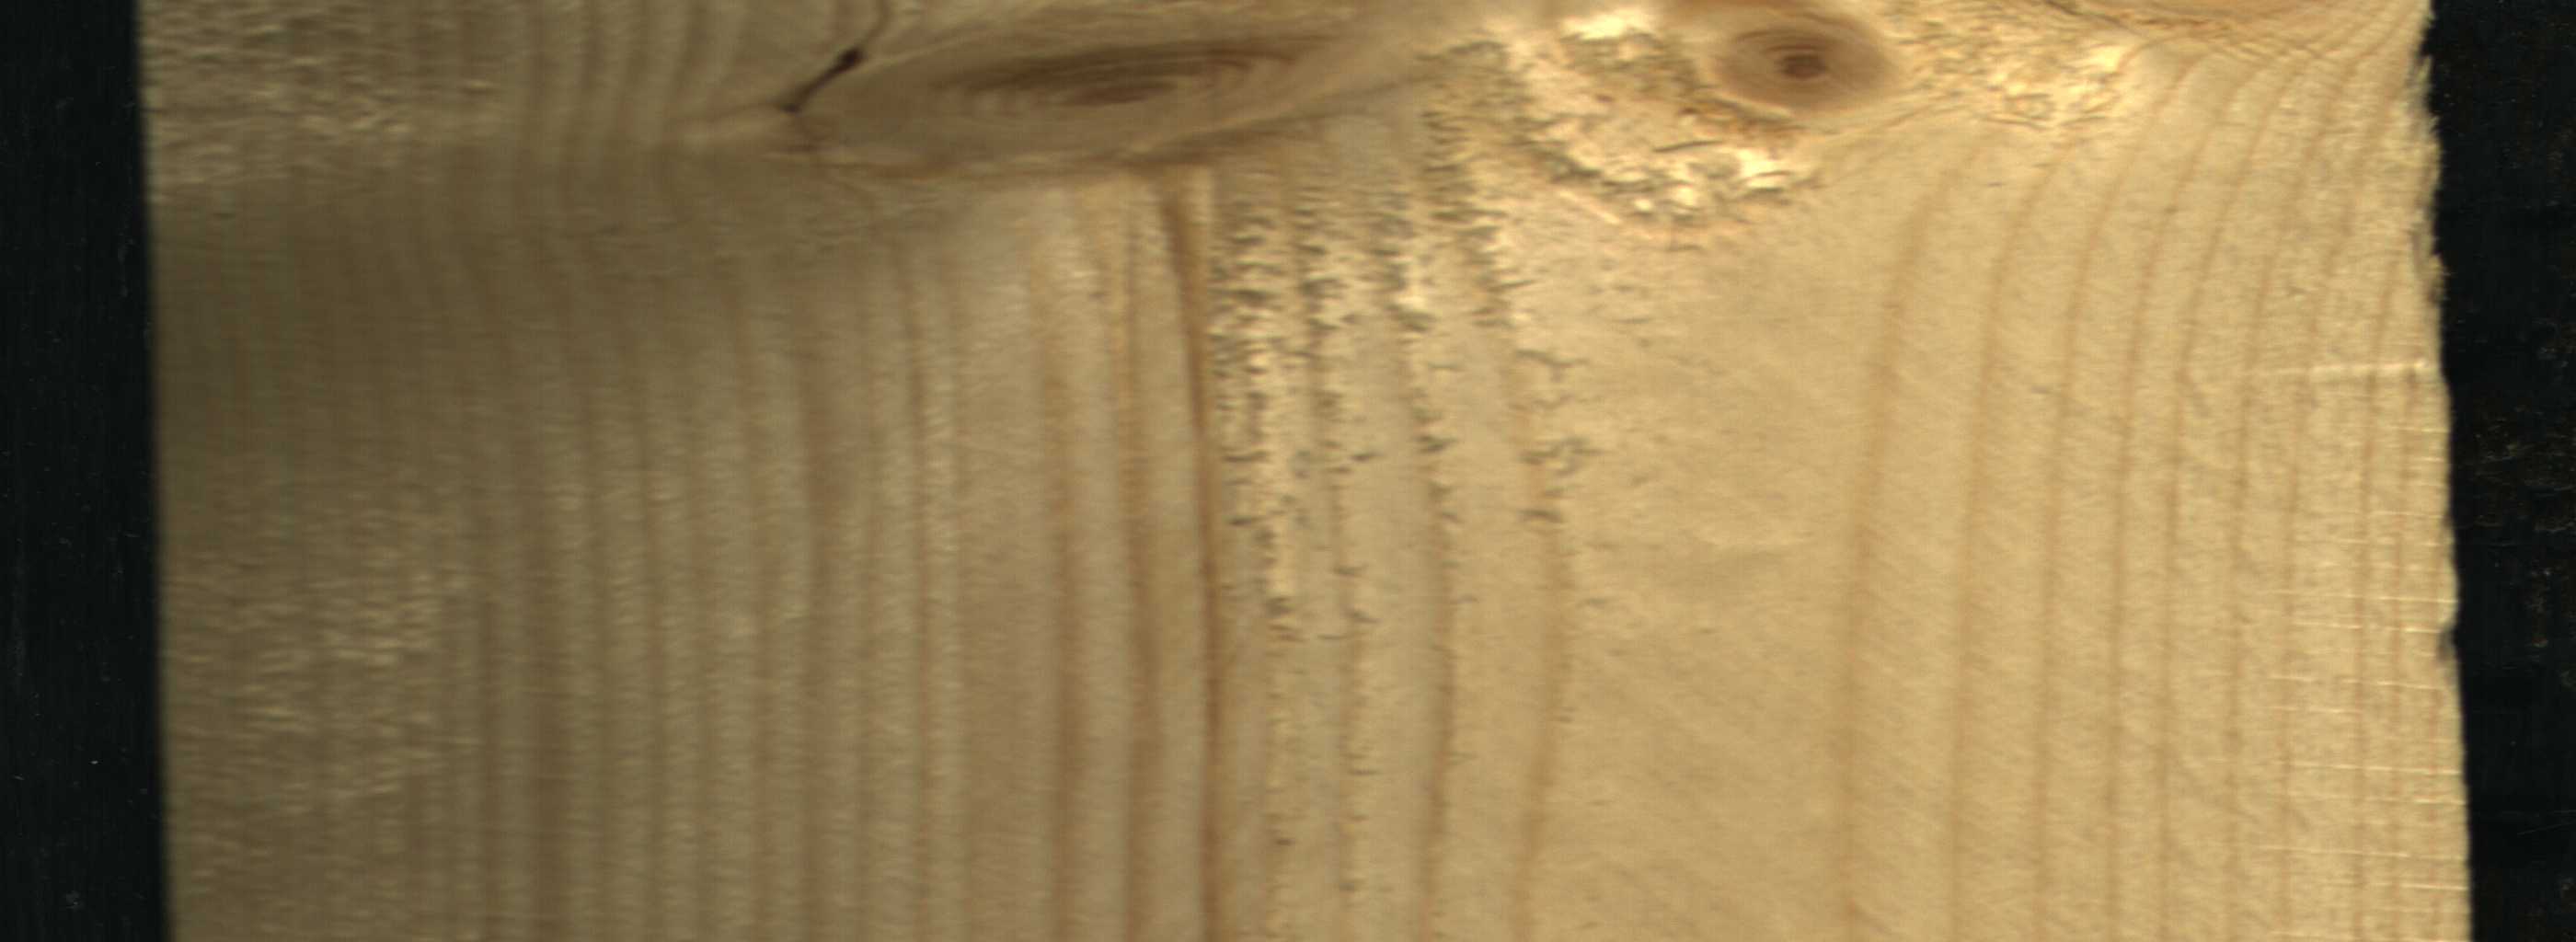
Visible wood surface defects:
Dead_Knot
Live_Knot
Live_Knot